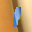
Label: 1